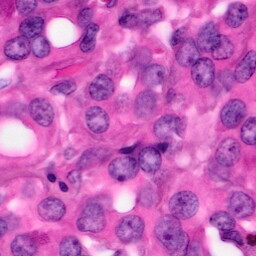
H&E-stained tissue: Pancreatic